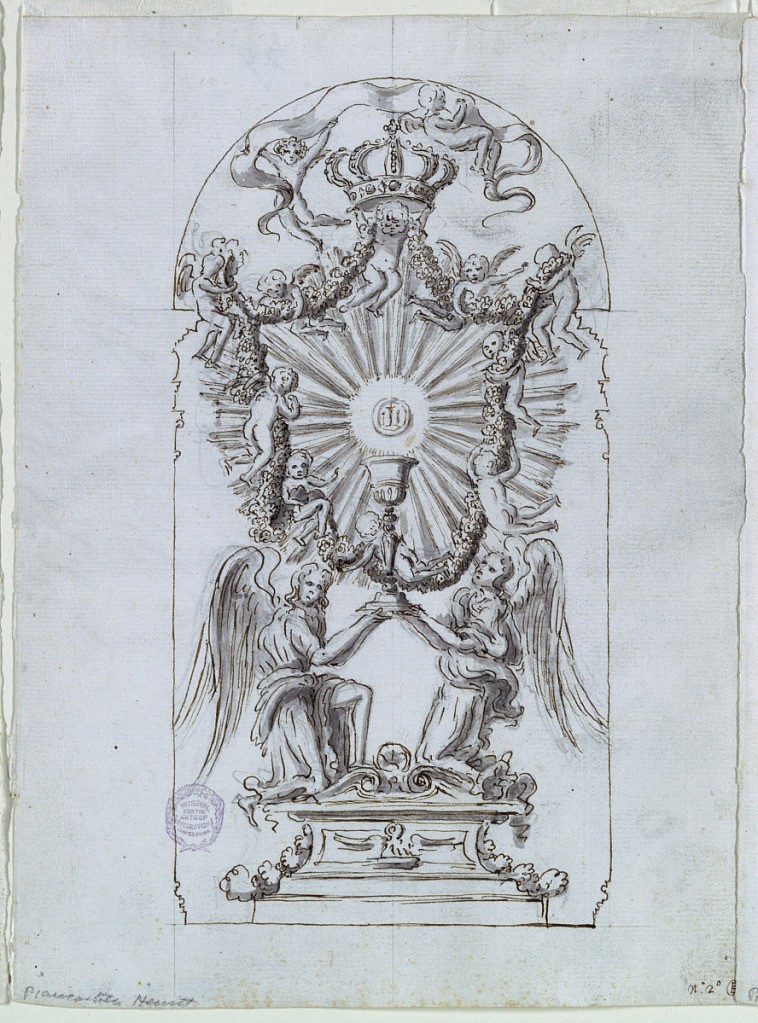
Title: Project for the Door of a Tabernacle
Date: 1700–1750
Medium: Graphite, pen and ink, brush and watercolor, sepia on paper
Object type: Drawing
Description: Upon the base, two angels are kneeling, supporting a chalice upon which the host is towering, surrounded by a glory of rays. A crown at top.